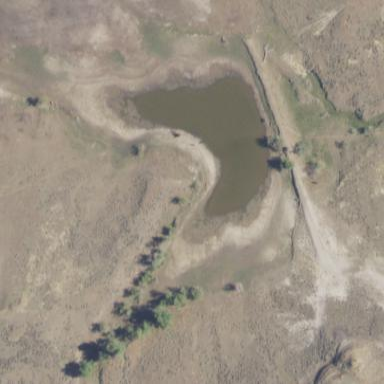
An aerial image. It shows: Reservoir.